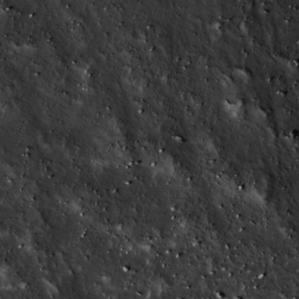
Label: non_frost